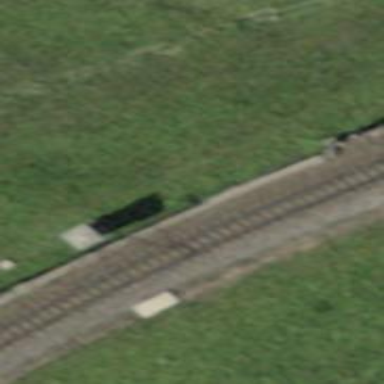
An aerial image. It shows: Narrow-gauge railway track with 1 electrified contact line.